Question: I'm trying to do a plot merging three figures together. (See my figure below)
All of the three have x-values varying between 0.0 and 1.0.
But only the plot whose values come real closer to the final x-value (1.0) have the entire x-axis range.
Looking at the function axis(), I see that "non-finite (infinite, NaN or NA) values are omitted", so makes sense that the plot who don't have values around 1.0 wouldn't have a equivalent x-axis.
First I thought that it could be because of their sizes, but even diminishing the cex from the plot the x-axis continues the same.
How can I work around this situation? I really want that all the three graphs have the entire x-axis, varying between 0.0 - 1.0.
The script that I'm using is the basic axis() function, like:
axis(1, c(0.0, 0.2, 0.4, 0.6, 0.8, 1.0))
Entire Code (It's a bit messy, sorry):
'''
t = c(0, 20, 40, 60, 80, 100, 120, 140, 160, 180, 200, 220, 240, 260, 280, 300, 320, 340, 360)
p = c(0.0, 0.2, 0.4, 0.6, 0.8, 1.0)
par(mfrow=c(1,3))
par(mar= c(5.1, 5, 3, 0))
plot (Pertinencia_Cluster_1, prof, axes = FALSE, type = 'n', xlab = '',
ylab = 'Profundidade (m)', cex.main = 0.8)
# rect(0, 153, 4, 190, col = '#fffae6', border = "#fffae6")
# rect(0, 203, 4, 248, col = '#fffae6', border = "#fffae6")
axis(1, p)
axis(2, t)
grid()
lines(Pertinencia_Cluster_1, prof, col = '#cc0000', pch = 16, cex = 0.8)
points(Pertinencia_Cluster_1, prof, col = '#cc0000', pch = 16, cex = 0.8)
legend(0.12, -25, xpd = TRUE, legend = "Pertinencia Cluster 1", pch = 16, col = "#cc0000", cex = 1.0)
par(mar= c(5.1, 2.5, 3, 2.5))
plot (Pertinencia_Cluster_2, prof, col = "#008B8B", pch = 17, cex = 1.0, axes = FALSE, xlab = '',
ylab = '', cex.main = 0.8, type = 'n')
# rect(0, 115, 4, 153, col = '#fffae6', border = "#fffae6")
# rect(0, 185, 4, 215, col = '#fffae6', border = "#fffae6")
axis(1, p)
grid()
lines(Pertinencia_Cluster_2, prof, col = '#009900', pch = 16, cex = 0.8)
points(Pertinencia_Cluster_2, prof, col = '#009900', pch = 16, cex = 0.8)
legend(0.12, -25, xpd = TRUE, legend = "Pertinencia Cluster 2", pch = 16, col = "#009900", cex = 1.0)
par(mar= c(5.1, 0, 3, 5))
plot (Pertinencia_Cluster_3, prof, col = "#008B8B", pch = 17, cex = 1.0, axes = FALSE, xlab = '',
ylab = '', cex.main = 0.8, type = 'n')
# rect(0, 0, 4, 87, col = '#fffae6', border = "#fffae6")
axis(1, p)
grid()
lines(Pertinencia_Cluster_3, prof, col = '#0099ff', pch = 16, cex = 0.8)
points(Pertinencia_Cluster_3, prof, col = '#0099ff', pch = 16, cex = 0.8)
legend(0.12, -25, xpd = TRUE, legend = "Pertinencia Cluster 3", pch = 16, col = "#0099ff", cex = 1.0)
title('Clay Minerals (Smectite, Palygorskite, Illite, Chlorite & Kaolinite)', outer = T, line = -2)
'''

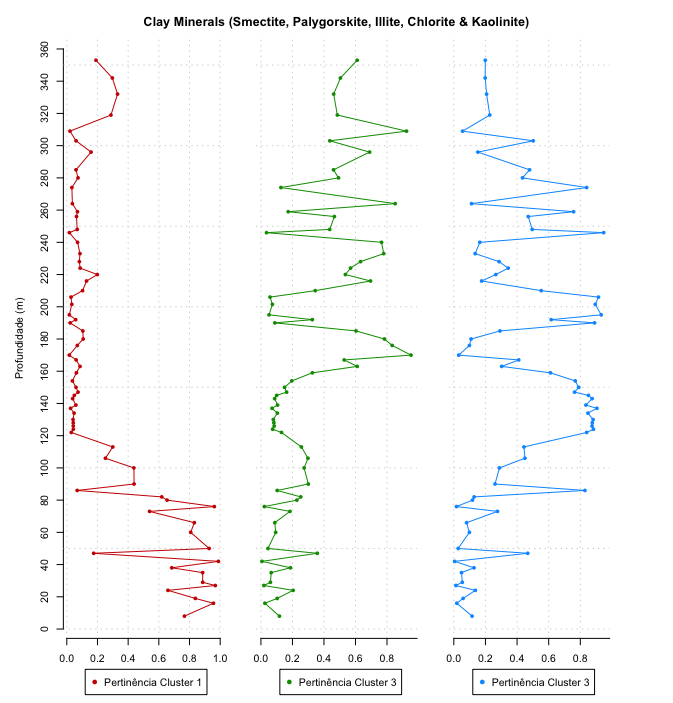
Answer: Add 'xlim=c(0,1)' in each of your 'plot()' commands.